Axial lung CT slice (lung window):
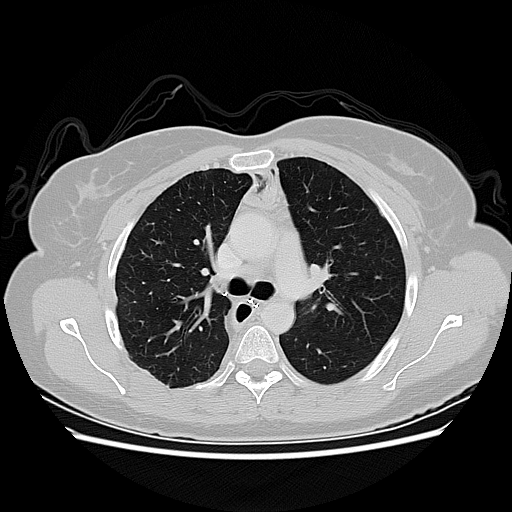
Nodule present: no